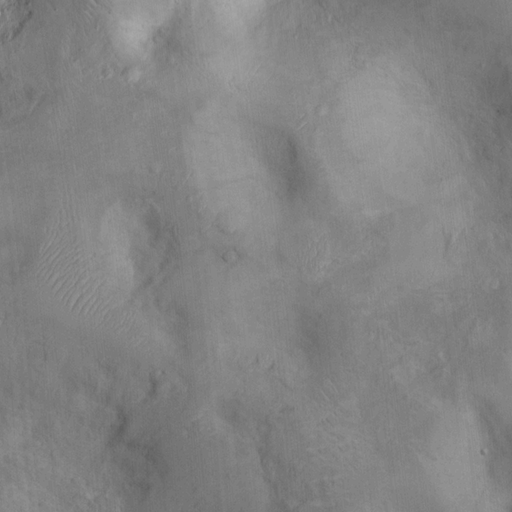
Objects detected: cone, cone, cone, cone, cone